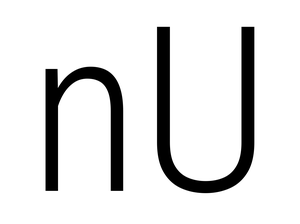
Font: Roboto_Condensed_Light